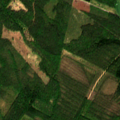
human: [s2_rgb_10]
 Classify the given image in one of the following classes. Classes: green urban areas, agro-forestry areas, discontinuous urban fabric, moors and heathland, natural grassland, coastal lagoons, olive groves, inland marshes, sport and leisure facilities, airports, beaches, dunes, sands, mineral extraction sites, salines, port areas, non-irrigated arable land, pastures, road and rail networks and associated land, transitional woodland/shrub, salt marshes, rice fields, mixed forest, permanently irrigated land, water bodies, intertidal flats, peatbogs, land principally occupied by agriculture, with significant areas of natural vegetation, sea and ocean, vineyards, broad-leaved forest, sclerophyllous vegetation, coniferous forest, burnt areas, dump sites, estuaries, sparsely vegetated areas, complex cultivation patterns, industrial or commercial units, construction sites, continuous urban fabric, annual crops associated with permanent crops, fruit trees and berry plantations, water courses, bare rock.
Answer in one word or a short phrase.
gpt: coniferous forest, mixed forest